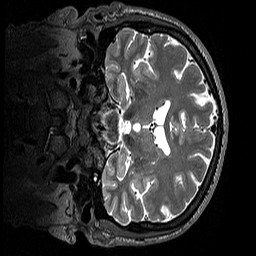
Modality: T2w
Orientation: coronal
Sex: male
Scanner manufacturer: siemens
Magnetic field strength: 3 T
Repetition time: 3.2 s
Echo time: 0.409 s